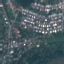
Land use / land cover: Residential